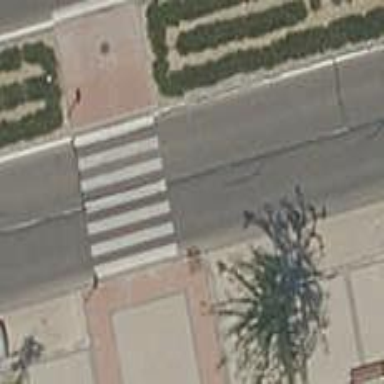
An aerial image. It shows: Zebra crossing on the road.